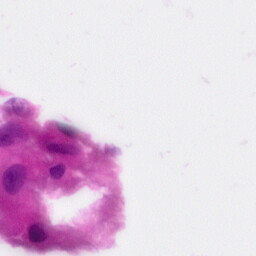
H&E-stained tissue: Pancreatic